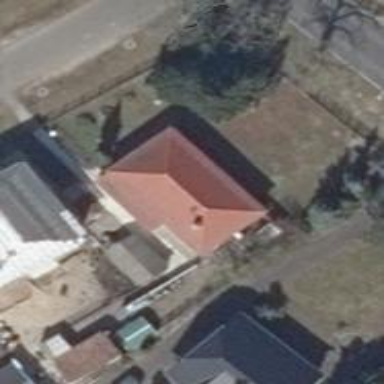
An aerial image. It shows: Detached building with hipped roof shape.